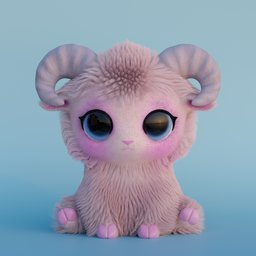
Label: animals